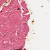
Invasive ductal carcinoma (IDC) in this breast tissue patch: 0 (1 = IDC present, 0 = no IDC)